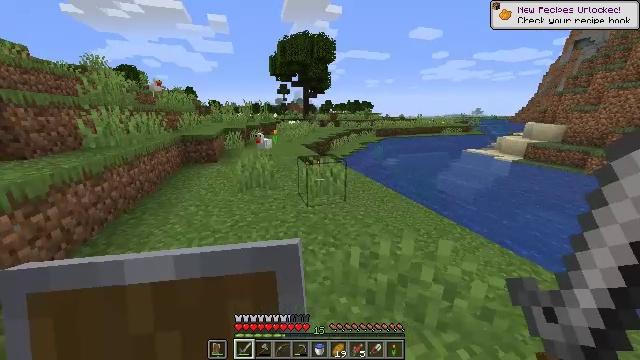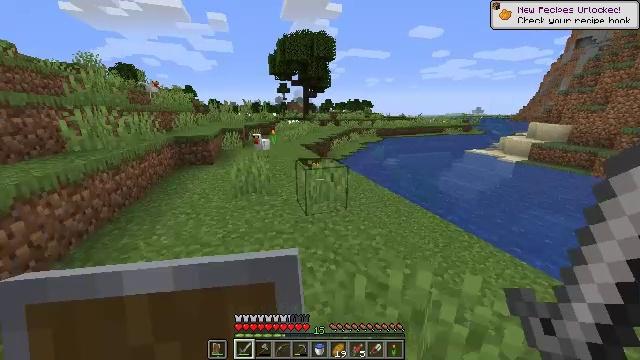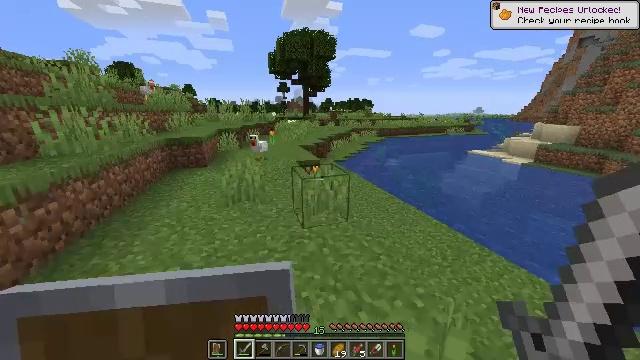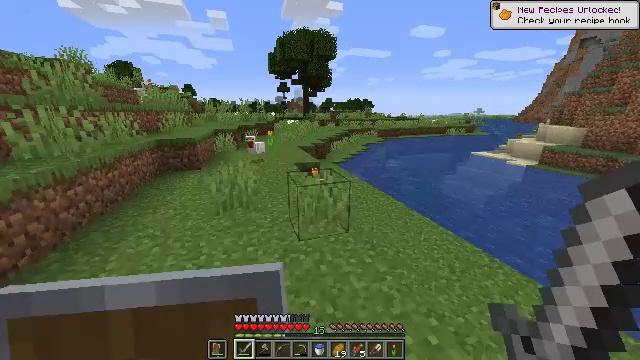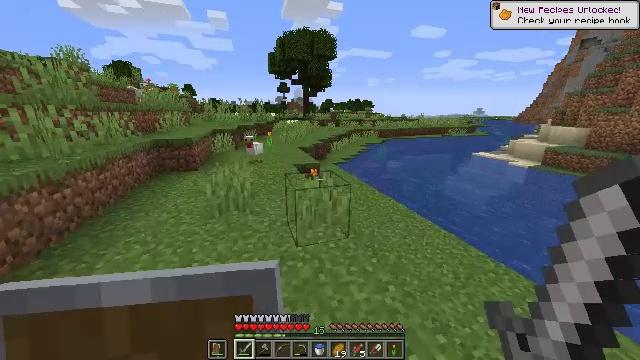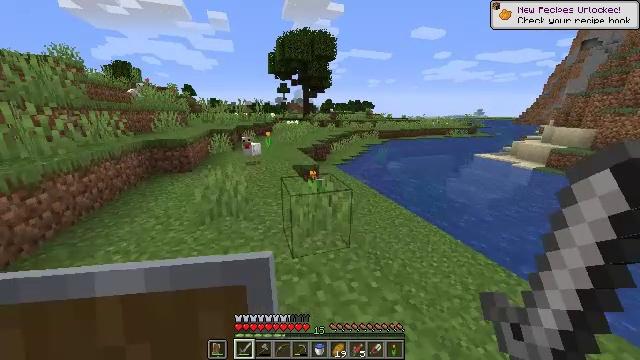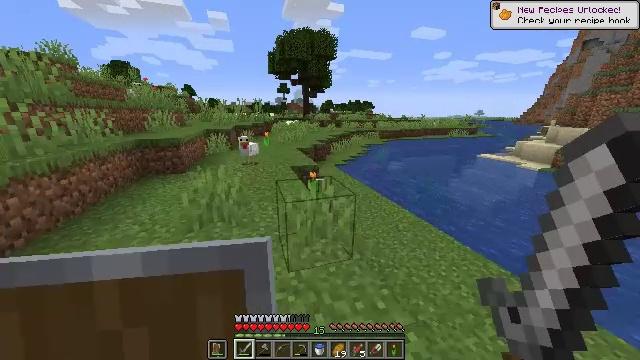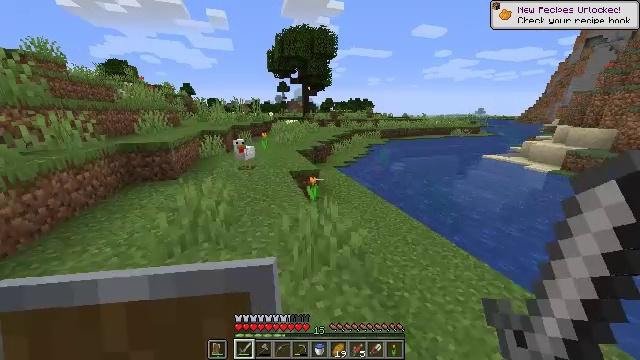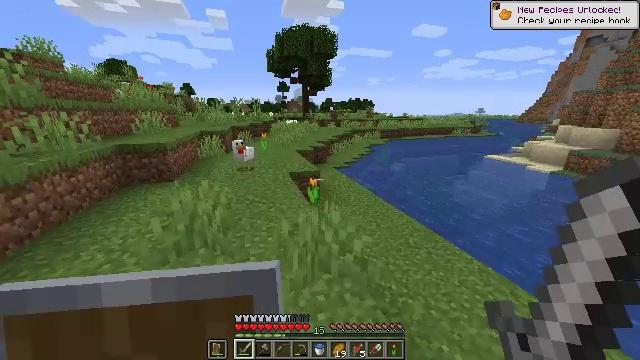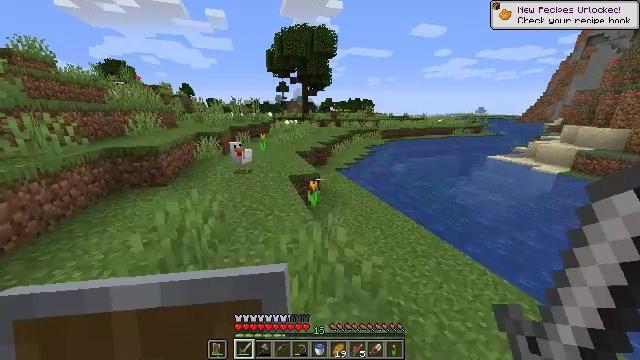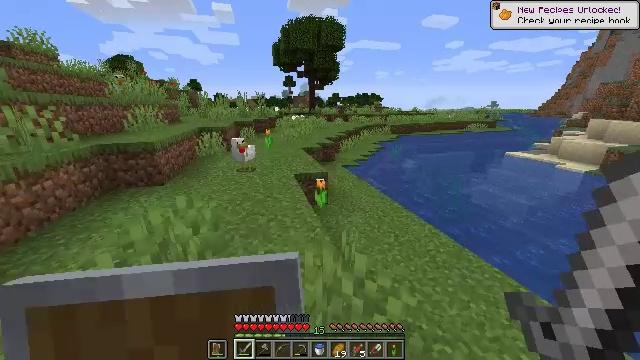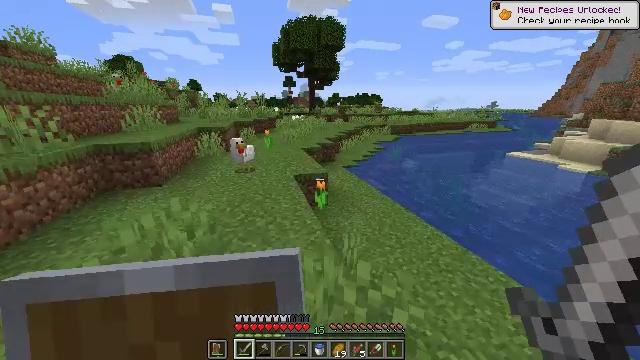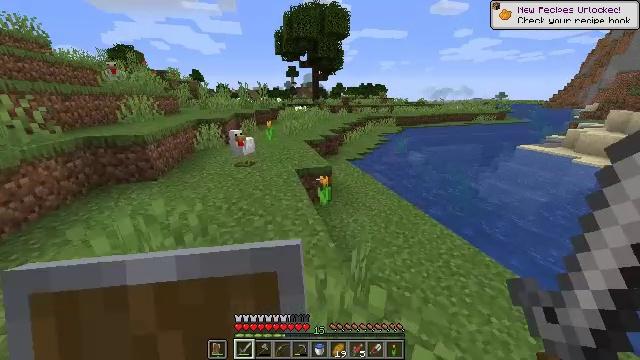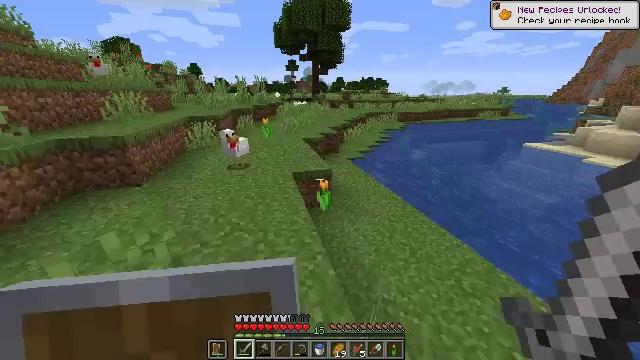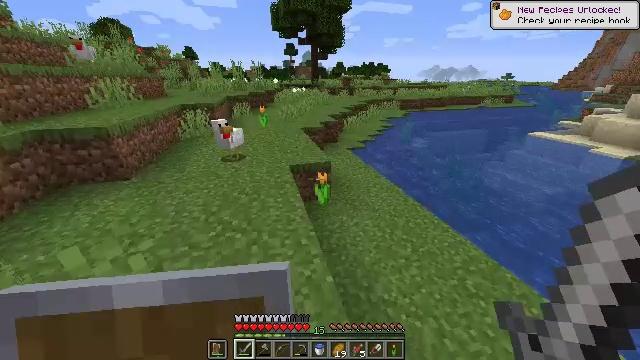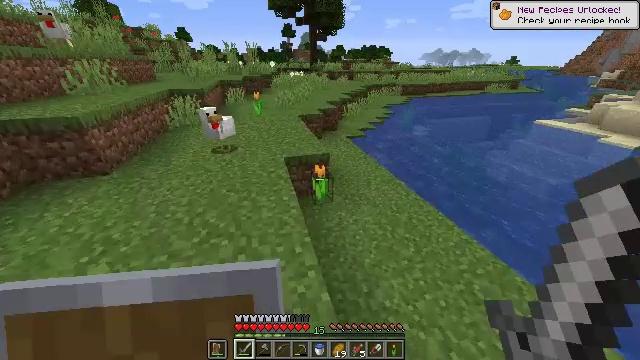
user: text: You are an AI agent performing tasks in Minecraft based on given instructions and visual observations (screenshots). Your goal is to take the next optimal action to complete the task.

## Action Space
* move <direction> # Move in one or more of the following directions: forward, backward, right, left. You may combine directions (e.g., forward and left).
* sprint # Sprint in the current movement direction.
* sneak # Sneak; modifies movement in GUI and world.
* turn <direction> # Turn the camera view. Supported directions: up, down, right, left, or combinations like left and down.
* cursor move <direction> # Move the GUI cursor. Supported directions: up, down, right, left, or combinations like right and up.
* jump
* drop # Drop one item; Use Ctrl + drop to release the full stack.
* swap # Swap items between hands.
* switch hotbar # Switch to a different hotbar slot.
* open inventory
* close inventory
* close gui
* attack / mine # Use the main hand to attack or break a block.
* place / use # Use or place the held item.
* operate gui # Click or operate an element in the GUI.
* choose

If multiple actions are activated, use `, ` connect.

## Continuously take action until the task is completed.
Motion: motion action
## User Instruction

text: Pick up an orange tulip.
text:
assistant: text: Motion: move forward
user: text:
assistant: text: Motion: move forward
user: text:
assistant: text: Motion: move forward
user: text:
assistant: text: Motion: move forward
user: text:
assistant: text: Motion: move forward
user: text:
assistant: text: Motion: move forward
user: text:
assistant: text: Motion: move forward
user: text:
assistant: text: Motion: move forward
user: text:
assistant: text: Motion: move forward
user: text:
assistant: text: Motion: move forward, turn left and down
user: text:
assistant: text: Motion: move forward
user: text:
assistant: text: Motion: move forward, turn down
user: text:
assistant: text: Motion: move forward, turn down
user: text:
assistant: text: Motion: move forward, turn down
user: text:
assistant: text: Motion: move forward, turn down
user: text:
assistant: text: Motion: move forward, turn down
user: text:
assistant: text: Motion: move forward, turn down
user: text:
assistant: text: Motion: move forward, turn down
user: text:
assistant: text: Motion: move forward, turn down
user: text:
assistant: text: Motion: move forward, turn down
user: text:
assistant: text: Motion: move forward, turn down, attack / mine
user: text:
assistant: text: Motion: move forward, attack / mine
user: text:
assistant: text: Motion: move forward
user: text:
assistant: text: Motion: move forward, turn down
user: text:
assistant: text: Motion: move forward, turn down
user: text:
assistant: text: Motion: move forward
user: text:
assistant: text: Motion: move forward
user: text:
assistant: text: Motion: move forward
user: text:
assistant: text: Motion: no_op
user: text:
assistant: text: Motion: no_op